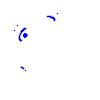
Particle: kaon